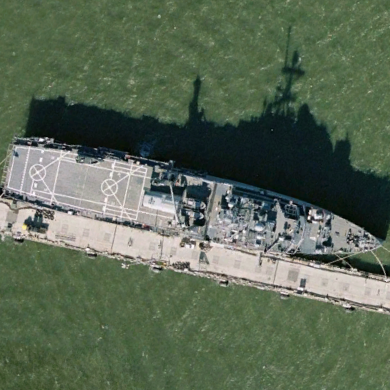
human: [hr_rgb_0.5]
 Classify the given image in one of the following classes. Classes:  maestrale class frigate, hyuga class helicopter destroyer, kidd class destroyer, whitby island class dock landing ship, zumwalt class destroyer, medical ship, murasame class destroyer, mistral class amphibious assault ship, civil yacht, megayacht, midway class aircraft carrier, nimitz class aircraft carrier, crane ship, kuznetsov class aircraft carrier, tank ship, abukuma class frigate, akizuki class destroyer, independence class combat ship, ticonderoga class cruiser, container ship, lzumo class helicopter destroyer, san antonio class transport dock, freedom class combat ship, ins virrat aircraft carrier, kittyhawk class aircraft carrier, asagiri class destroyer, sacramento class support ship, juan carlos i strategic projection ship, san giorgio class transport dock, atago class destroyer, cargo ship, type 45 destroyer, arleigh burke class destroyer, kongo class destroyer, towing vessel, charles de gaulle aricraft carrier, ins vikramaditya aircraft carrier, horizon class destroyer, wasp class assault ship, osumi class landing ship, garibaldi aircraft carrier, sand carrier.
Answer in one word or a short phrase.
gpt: Whitby Island class dock landing ship